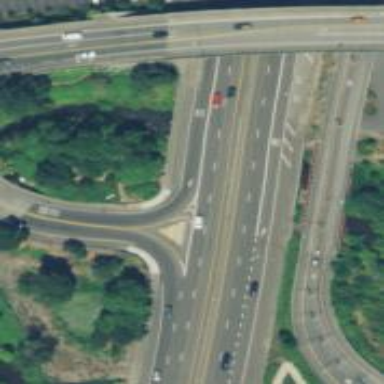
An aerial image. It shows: Trunk link highway.